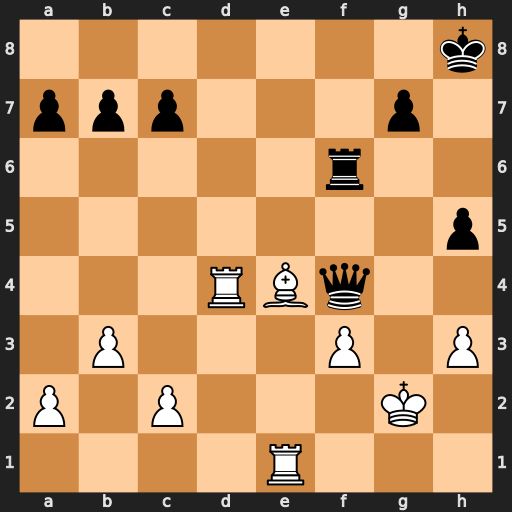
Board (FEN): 7k/ppp3p1/5r2/7p/3RBq2/1P3P1P/P1P3K1/4R3
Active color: w
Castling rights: -
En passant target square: -
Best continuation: Rd8+ Rf8 Rxf8+ Qxf8 Bg6